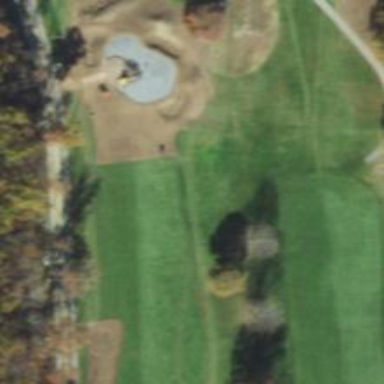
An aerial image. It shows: View of golf hole.